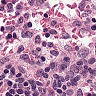
Metastatic tissue present: no